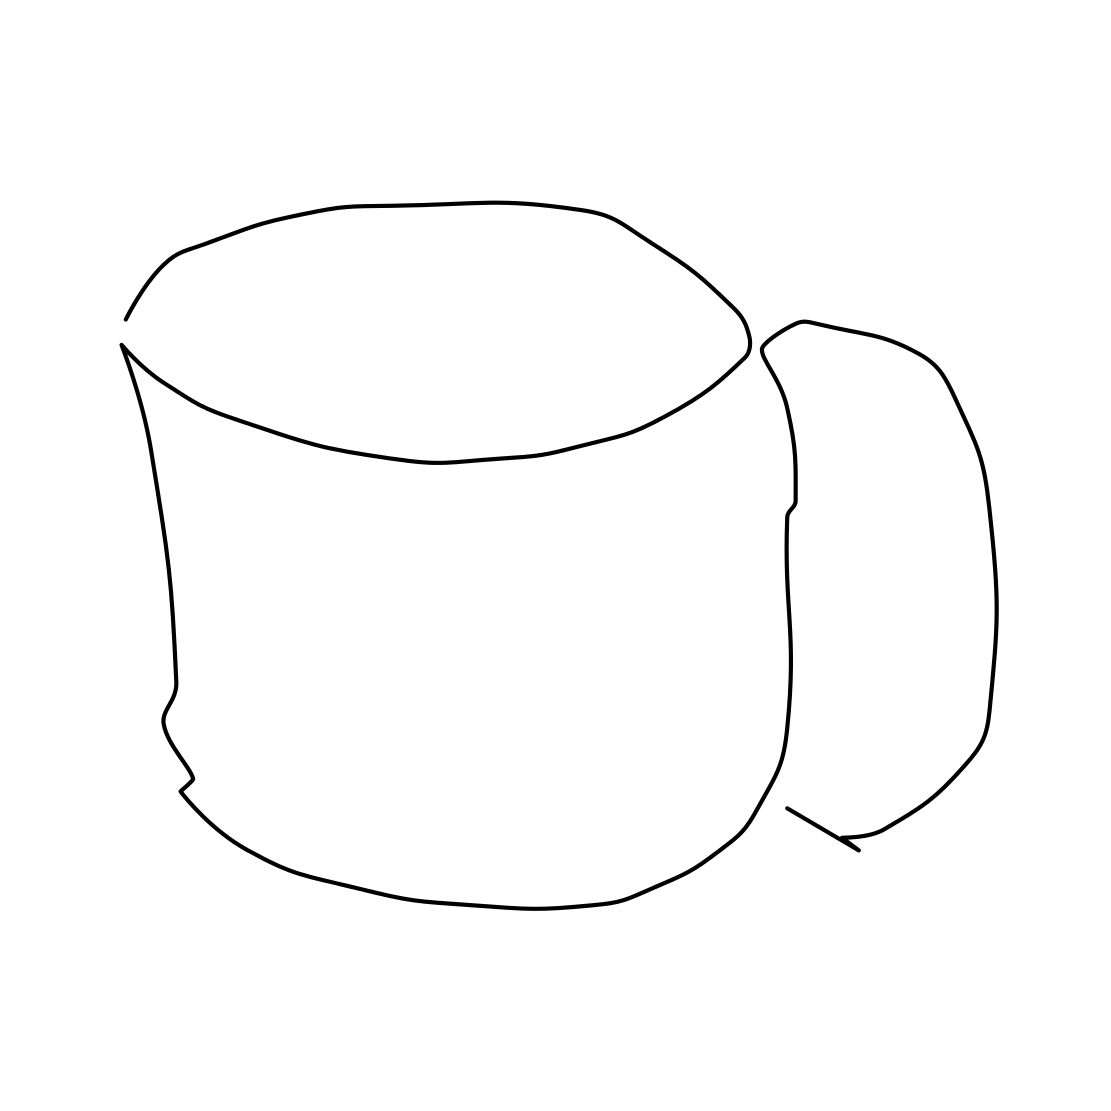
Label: cup